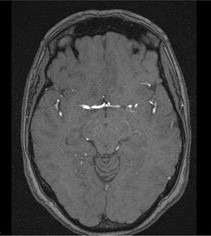
Label: notumor